Question: I am using some custom fonts in my iphone app. They are displayed correctly, but i cant change their size.
Here is how set this font for UILabel:
'''
myLabel.font=[UIFont fontWithName:@"Cabin-Regular" size:18];
'''
This label is part of uitableview cell, if that could play any role.
Label settings in IB:

I change only color, text and font in code for this label.
What could be wrong?
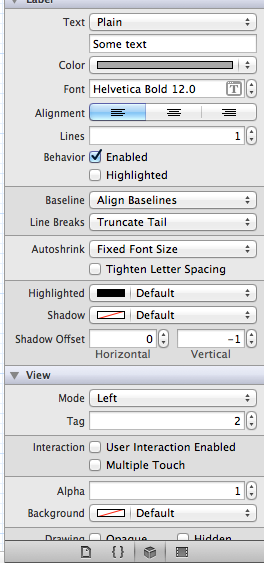
Answer: Are you sure the font is loaded correctly?
You can try:
'''
for (NSString *familyName in [UIFont familyNames]) {
NSLog(@"%@", familyName);
for (NSString *fontName in [UIFont fontNamesForFamilyName:familyName]) {
NSLog(@" %@",fontName);
}
}
'''
This will show you all the fonts that are loaded. Make sure the same name "Cabin-Regular" is showing up exactly the same. A lot of times the font itself isn't loaded and then the font-size won't be used at all.